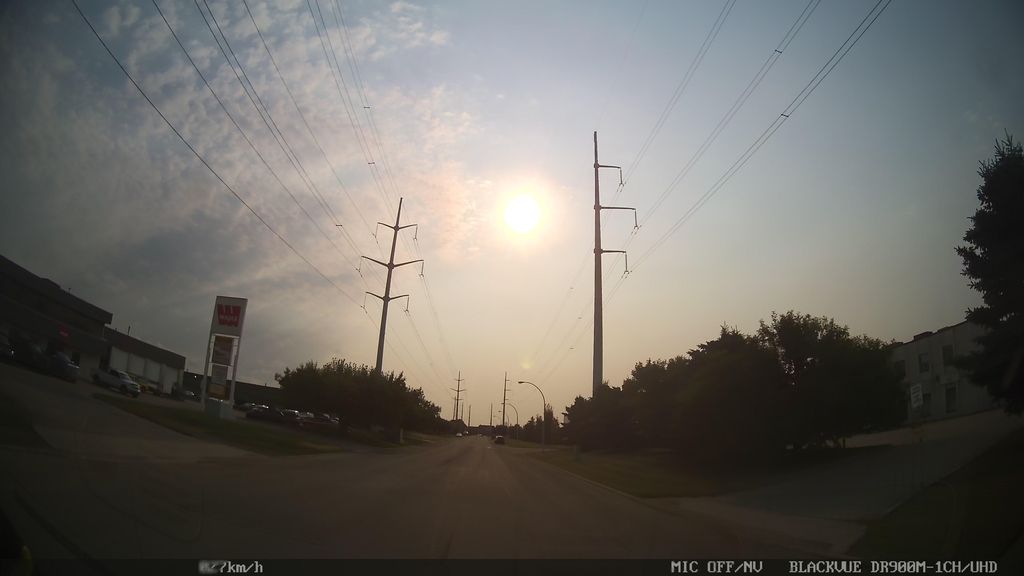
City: edmonton